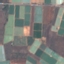
Label: PermanentCrop